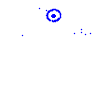
Particle: pion